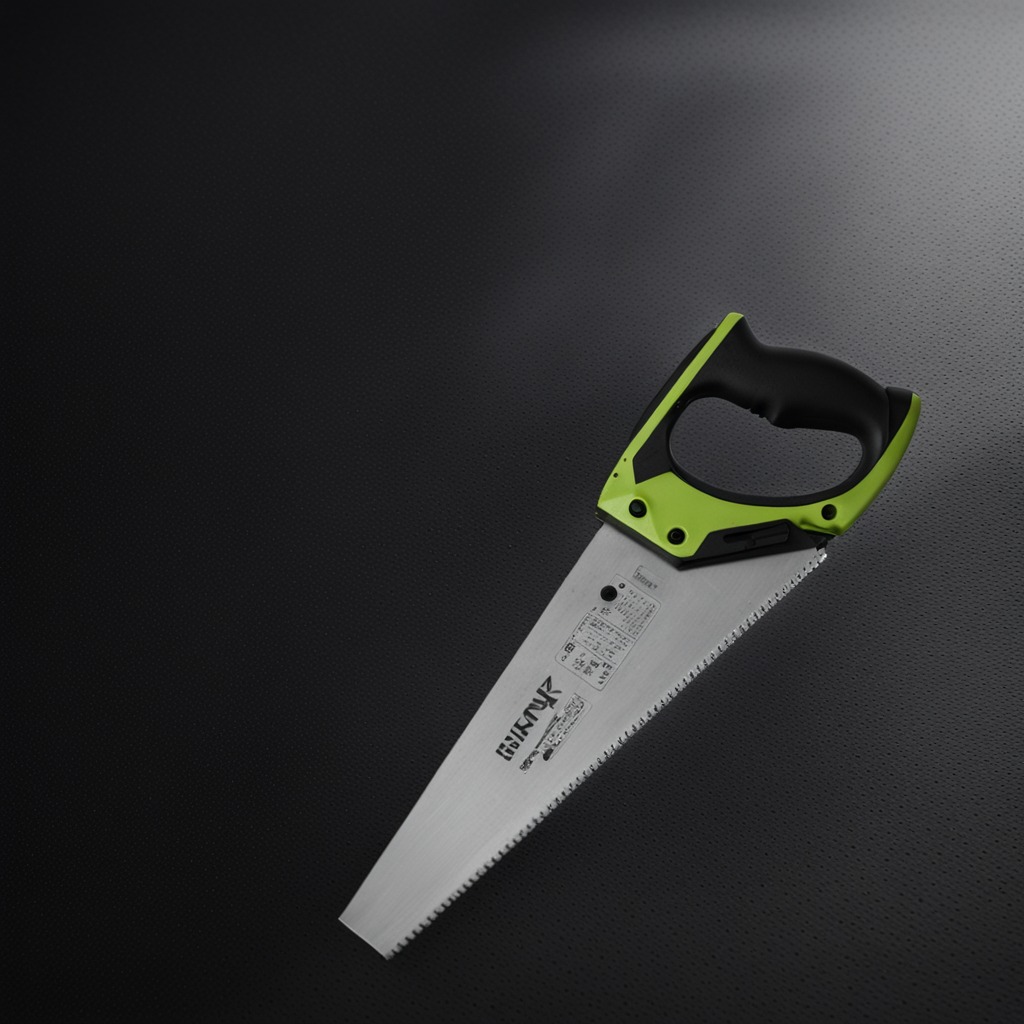
A metal saw is lying on the granite tabletop.